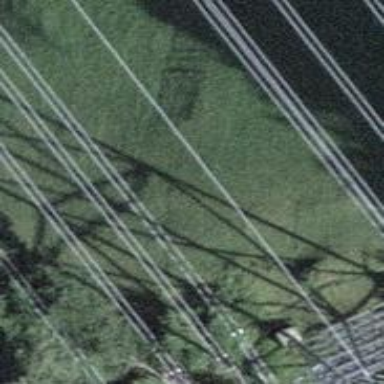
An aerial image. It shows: Power tower.